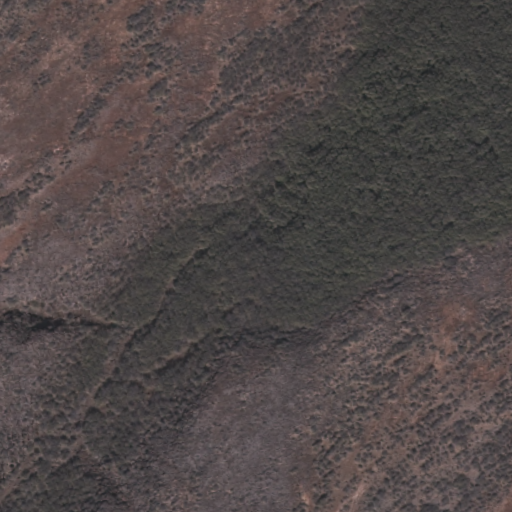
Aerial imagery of valley in Hawaii named Wahane Gulch containing only unknown